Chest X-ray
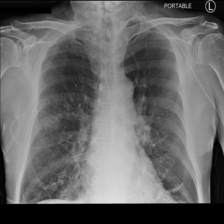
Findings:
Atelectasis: positive
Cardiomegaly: negative
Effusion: negative
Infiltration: positive
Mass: negative
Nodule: negative
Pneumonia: negative
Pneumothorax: negative
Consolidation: negative
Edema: negative
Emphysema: negative
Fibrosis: negative
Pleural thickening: negative
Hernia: negative